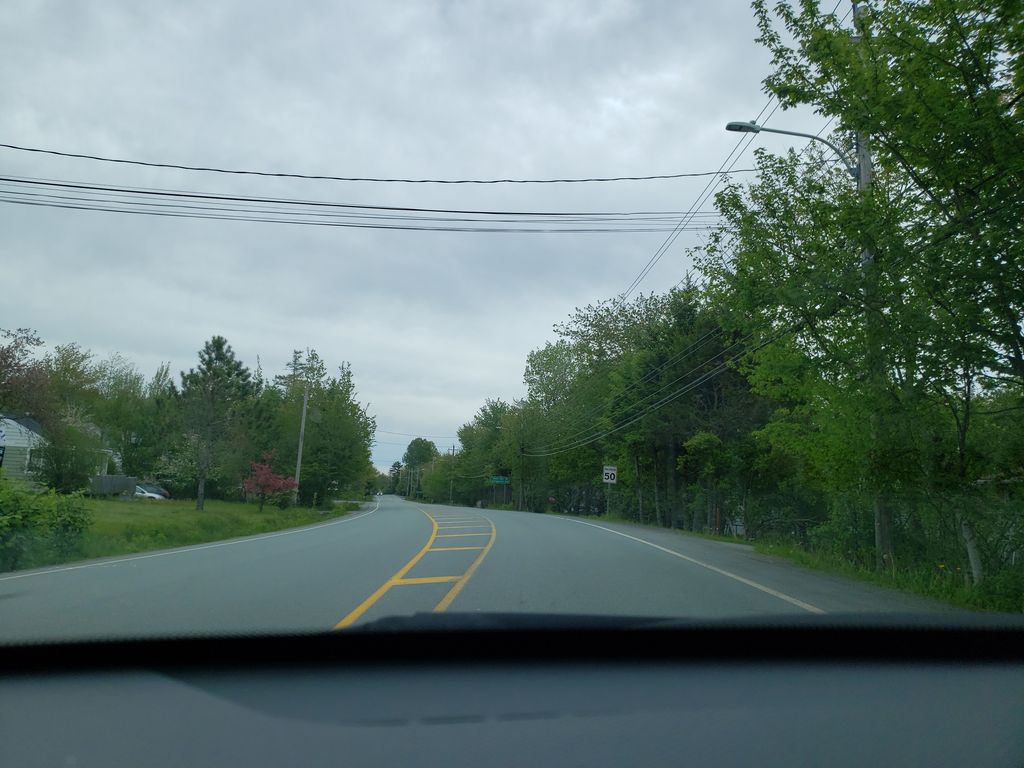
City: halifax